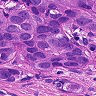
Metastatic tissue present: yes